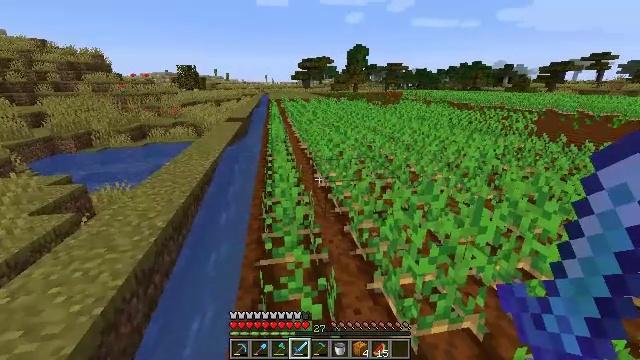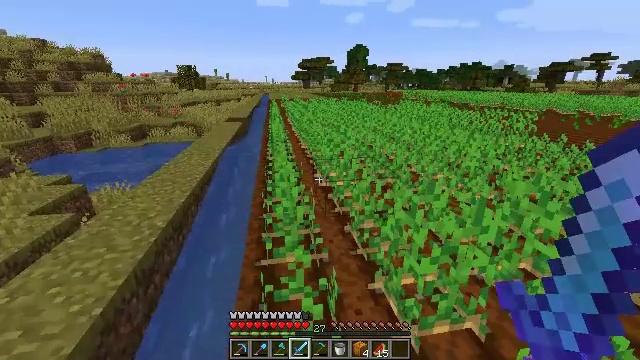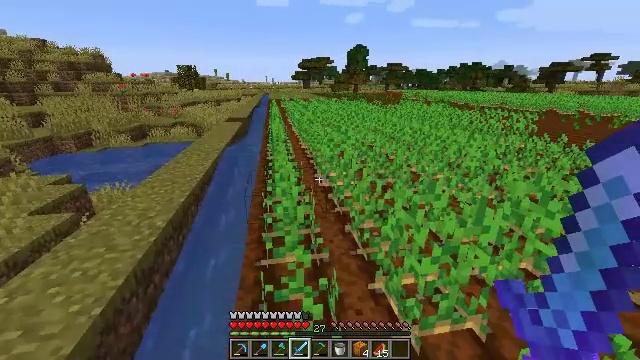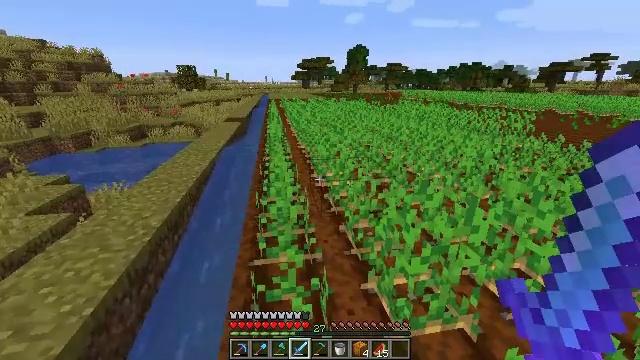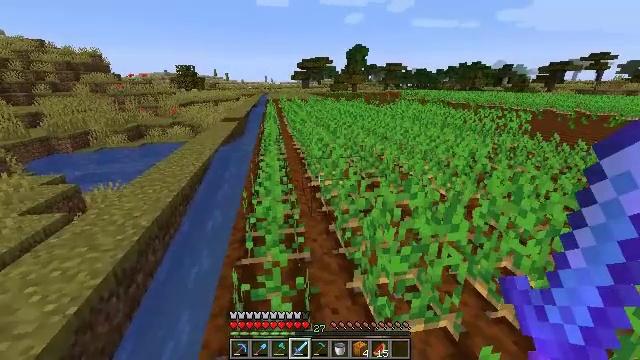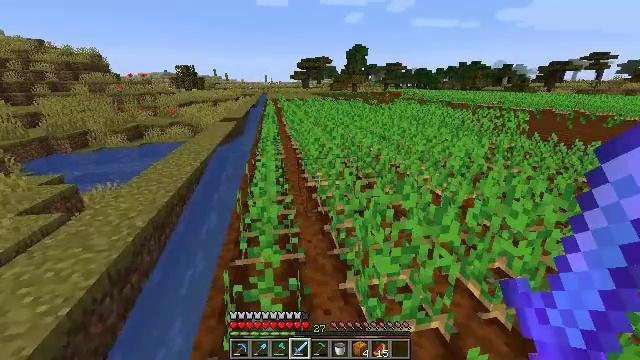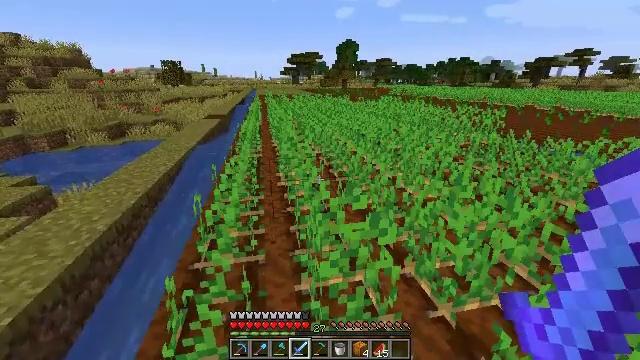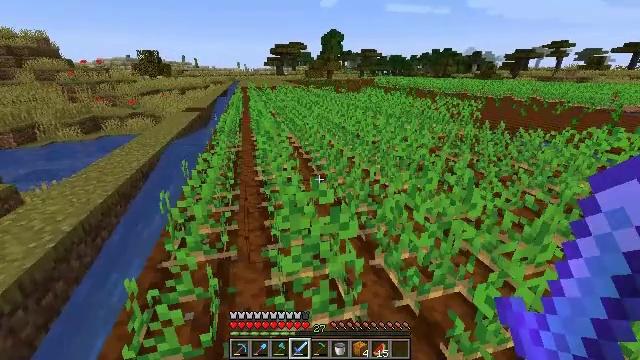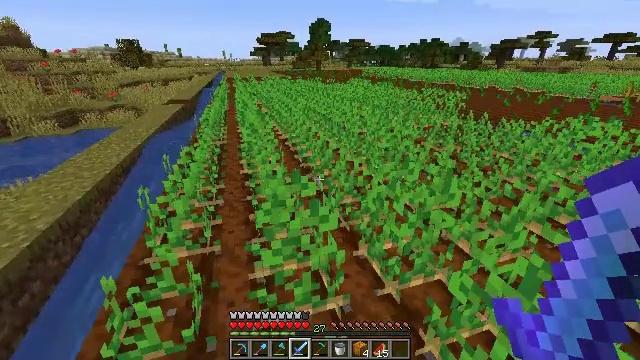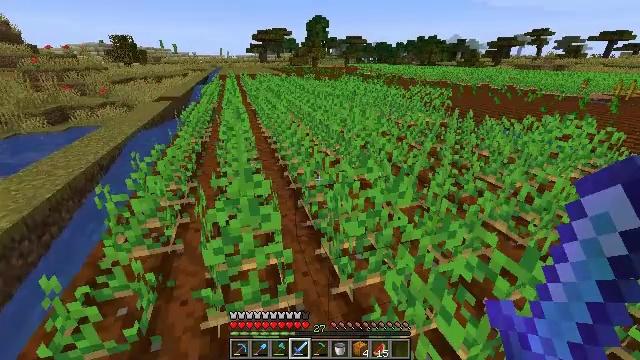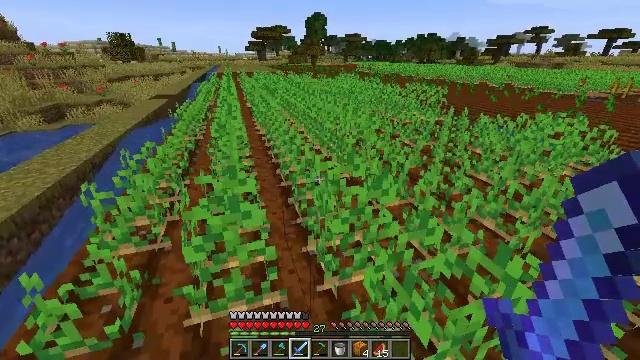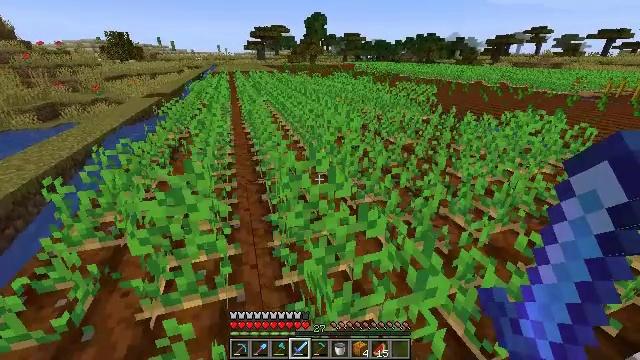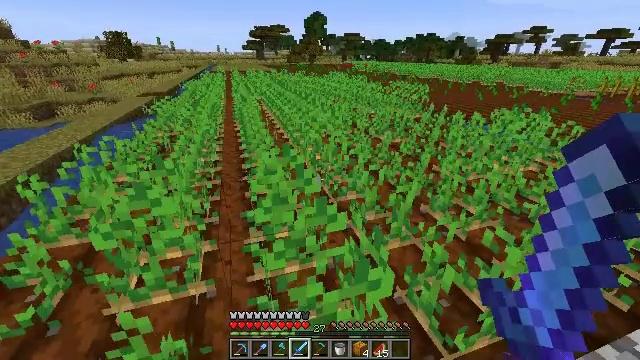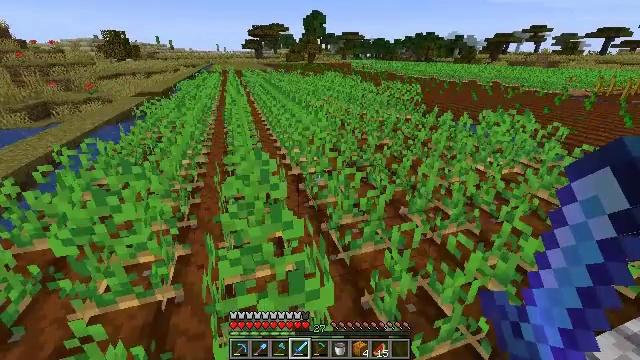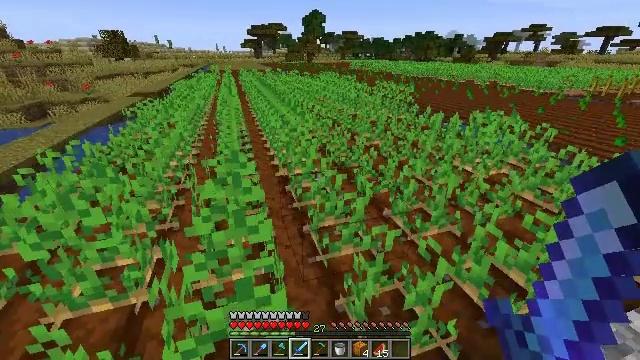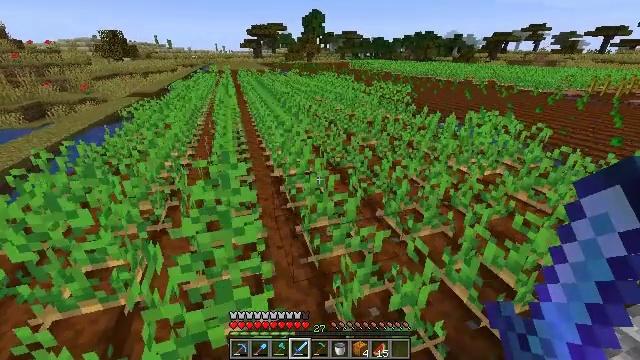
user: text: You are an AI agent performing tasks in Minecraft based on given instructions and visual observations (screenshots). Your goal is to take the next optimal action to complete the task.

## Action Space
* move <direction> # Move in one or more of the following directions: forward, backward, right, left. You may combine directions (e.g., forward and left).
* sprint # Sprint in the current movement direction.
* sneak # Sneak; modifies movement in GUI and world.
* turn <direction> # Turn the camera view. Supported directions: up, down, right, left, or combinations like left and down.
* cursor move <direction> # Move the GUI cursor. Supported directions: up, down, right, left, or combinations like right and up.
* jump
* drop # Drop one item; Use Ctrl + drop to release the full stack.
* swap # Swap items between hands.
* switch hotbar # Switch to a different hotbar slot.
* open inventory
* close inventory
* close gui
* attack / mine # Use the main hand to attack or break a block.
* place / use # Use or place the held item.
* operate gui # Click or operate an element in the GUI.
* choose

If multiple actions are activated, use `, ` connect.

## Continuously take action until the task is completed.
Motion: motion action
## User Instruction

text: Harvest potatoes.
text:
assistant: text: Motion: no_op
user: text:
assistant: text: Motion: no_op
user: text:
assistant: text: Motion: move right
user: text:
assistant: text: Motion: move right
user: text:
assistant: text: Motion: move right
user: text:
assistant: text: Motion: move right, turn right
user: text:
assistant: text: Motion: move right, turn right and down
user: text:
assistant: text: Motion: move right, turn right and down
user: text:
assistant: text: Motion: move right
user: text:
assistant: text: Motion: move right
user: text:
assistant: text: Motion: move right
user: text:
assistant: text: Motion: move right
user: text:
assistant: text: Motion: move right
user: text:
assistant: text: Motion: move right
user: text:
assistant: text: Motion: move right
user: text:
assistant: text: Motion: move right
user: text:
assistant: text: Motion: move right
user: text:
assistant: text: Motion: move right
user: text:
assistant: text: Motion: move right
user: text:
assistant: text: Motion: move right
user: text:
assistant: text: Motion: move right, turn left
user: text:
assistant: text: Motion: move right, turn left
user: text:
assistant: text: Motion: move right, turn left
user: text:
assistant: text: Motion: move right, turn left
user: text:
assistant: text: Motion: move right, turn left
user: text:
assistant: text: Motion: move right, turn left
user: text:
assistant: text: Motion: turn left
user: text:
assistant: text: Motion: turn left
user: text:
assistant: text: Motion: turn left
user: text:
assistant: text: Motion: turn left